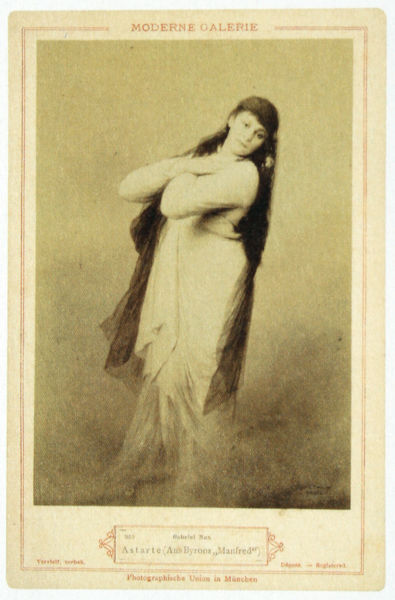
Titel: Astarte
Künstler: Gabriel von Max
Standort: München
Institution: Städtische Galerie im Lenbachhaus
Schlagwörter: kopf, weiß, mädchen, brust, ellbogen, frau, haar, kleid, schwarz, blick, schleier, arme, falten, rahmen, hände, porträt, haare, pose, theater, tänzerin, frontal, kopfbedeckung, papier, moderne, nebel, galerie, foto, fotografie, name, münchen, schwarzweiß, text, beschriftung, rolle, karte, verschränkt, drama, gekreuzt, fot, moderne galerie, schauspielerin, verschränken, manfred, astarte, pikturalismus, gesichthaare